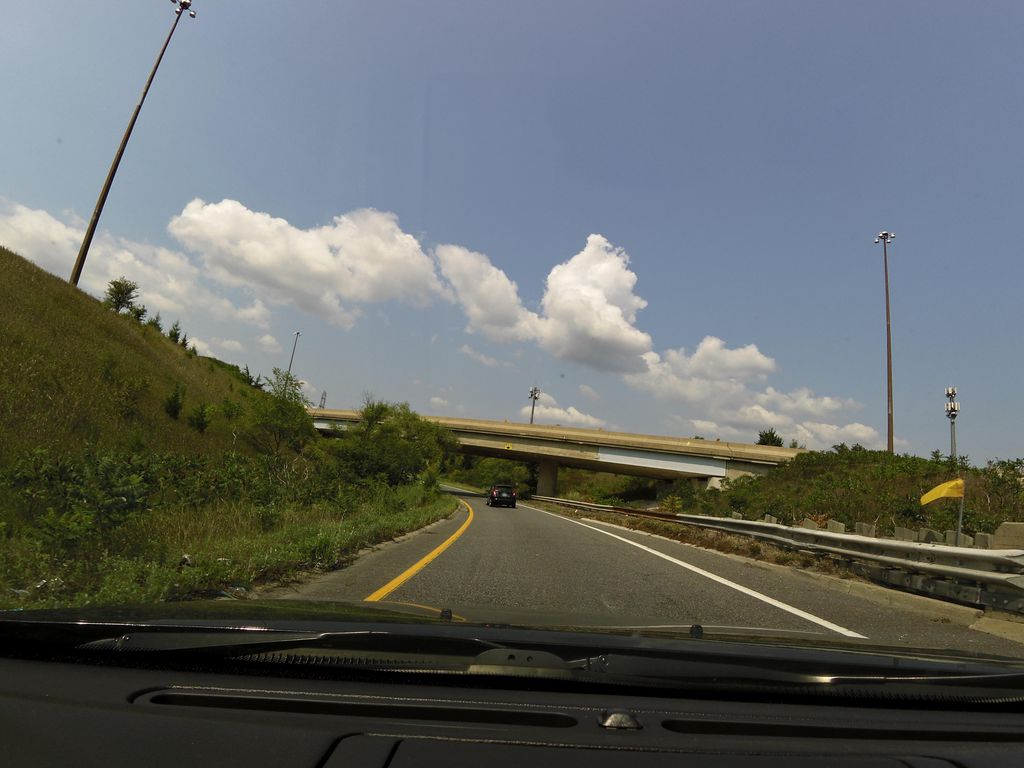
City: hamilton